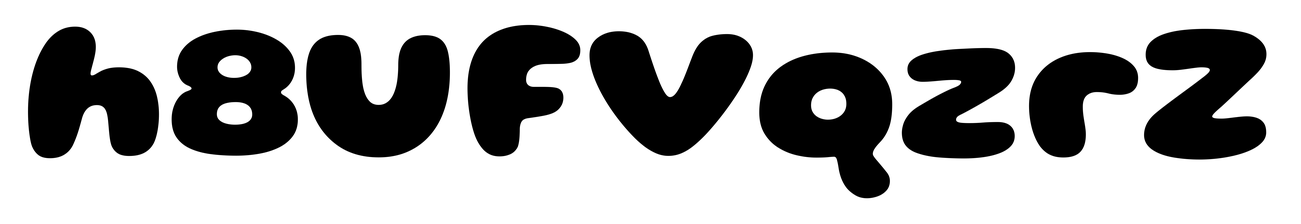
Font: Gluten_ExtraBold